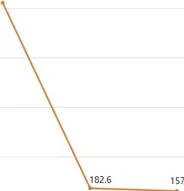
Change in the tumor markers and liver function test. AFP level examined during the treatment period. The serum ALT, AST, ALP, r-GTP, Total bilirubin levels examined during the treatment period. The blue arrows indicate the date of CIK cell-based immunotherapy administration. 'CIK' means CIK cell-based immunotherapy. Abbreviations: AFP, alpha-fetoprotein; ALP, alkaline phosphatase; ALT, alanine aminotransferase; AST, aspartate aminotransferase; CIK, Cytokine-induced killer; r-GTP, gamma glutamyl transpeptidase.
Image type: chart (chart)